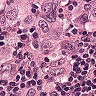
Metastatic tissue present: yes